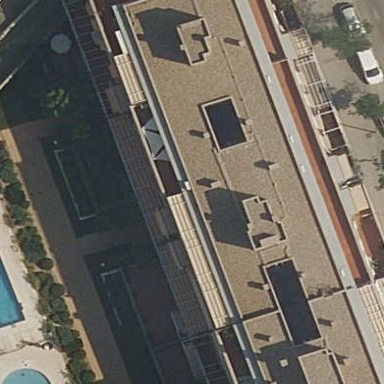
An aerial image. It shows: Residential building.